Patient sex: M
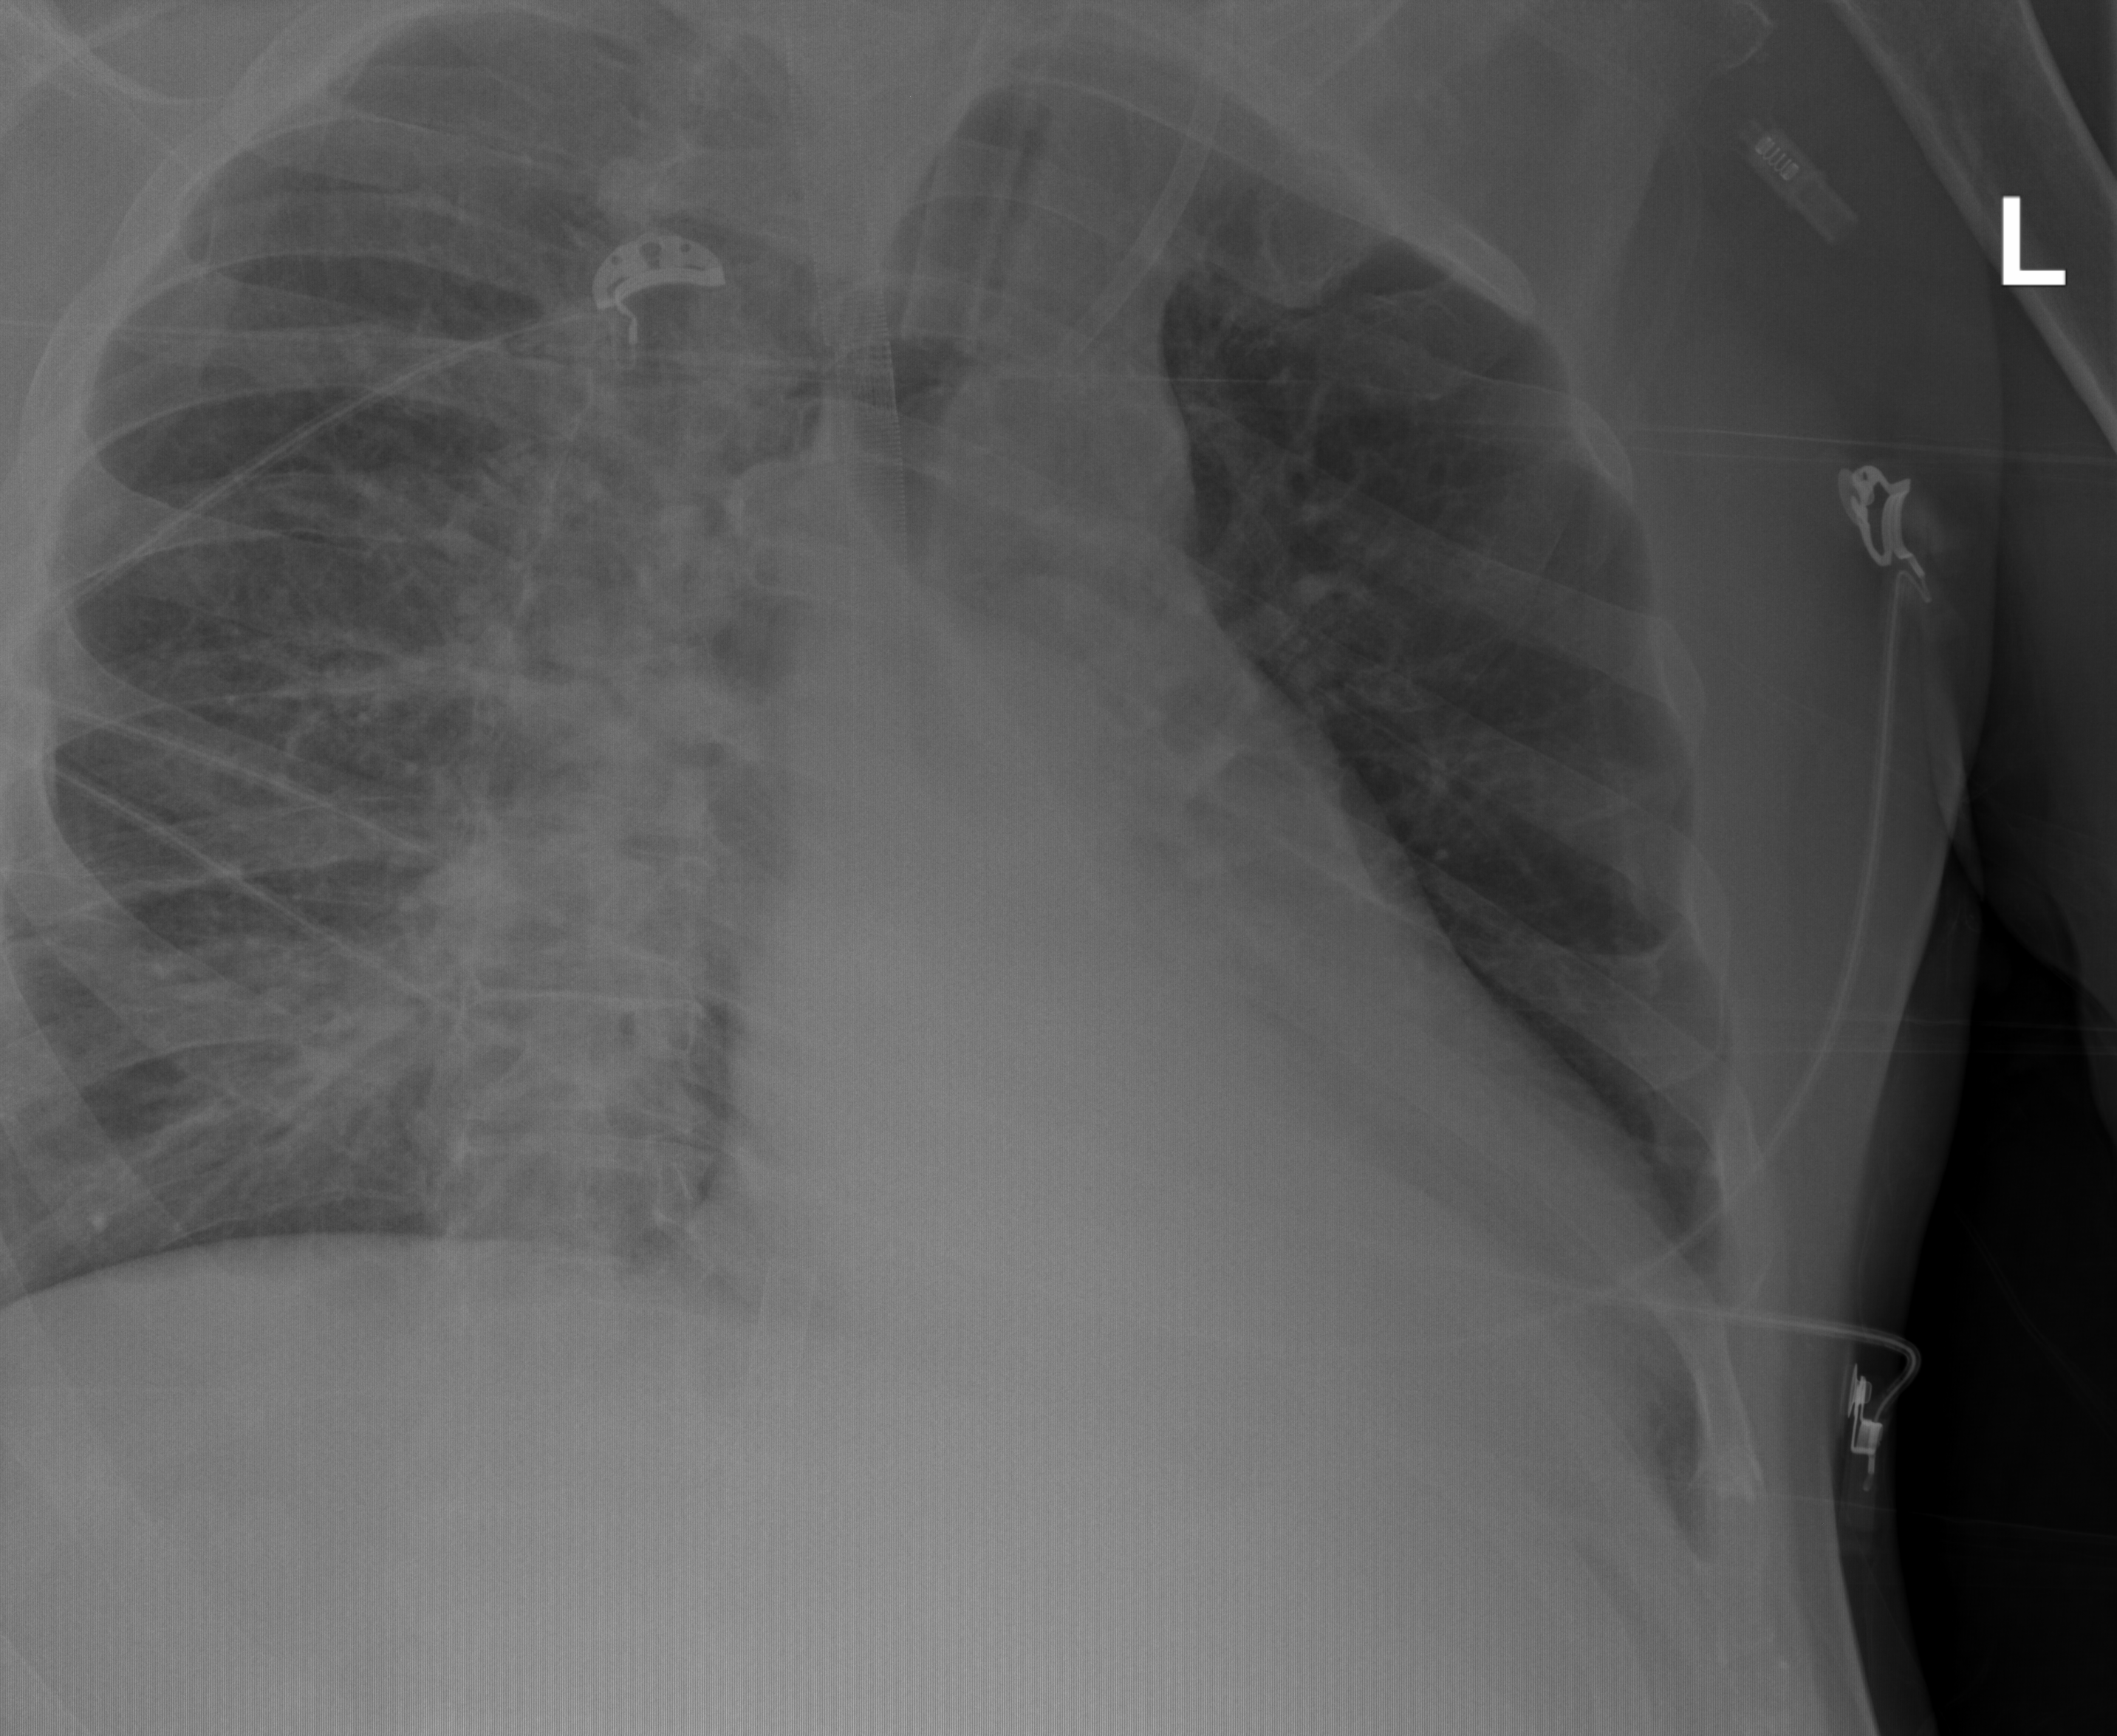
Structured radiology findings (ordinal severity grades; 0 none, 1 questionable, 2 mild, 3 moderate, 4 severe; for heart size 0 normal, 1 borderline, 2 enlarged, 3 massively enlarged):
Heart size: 1
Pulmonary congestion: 2
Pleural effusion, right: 0
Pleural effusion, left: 1
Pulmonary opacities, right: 2
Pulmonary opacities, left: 0
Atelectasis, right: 1
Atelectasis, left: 2